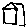
Label: house